Current action and preconditions to check: path_clear

Your task: For each precondition in the list above, predict whether it will hold at this action.

Consider the current scene as observed from the mobile robot's camera, and analyze the predicted future states of all dynamic agents (e.g., people, animals, vehicles, or any moving entities) within the NEXT SECOND.

IMPORTANT: Only answer "very likely" if you are absolutely certain—based on strong, clear evidence—that a dynamic agent will violate the precondition in the predicted future state. Do NOT answer "very likely" for unlikely, ambiguous, or low-probability risks.

Ask yourself for each precondition: Is there a high probability, with clear and convincing evidence, that the predicted future states of any dynamic agent will interfere with the predicted future state of the currently executing action within the NEXT SECOND, causing that precondition to fail?

Assess the risk level based on these predictions. Use "likely" or "very likely" if motions create a clear risk of interference.

Use "neutral" or "improbable" if agents are nearby but their predicted paths are clearly diverging or non-conflicting.

Failure Risk Categories: "very improbable", "improbable", "neutral", "likely", "very likely"

Answer Format: Output ONLY the probability_of_failure value from these categories: "very improbable", "improbable", "neutral", "likely", "very likely"

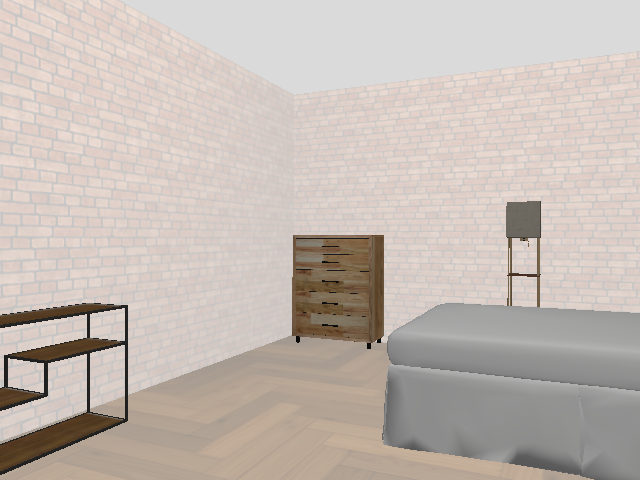

Answer: very improbable